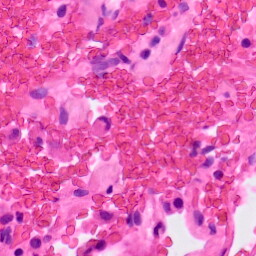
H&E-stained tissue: Lung